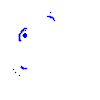
Particle: electron